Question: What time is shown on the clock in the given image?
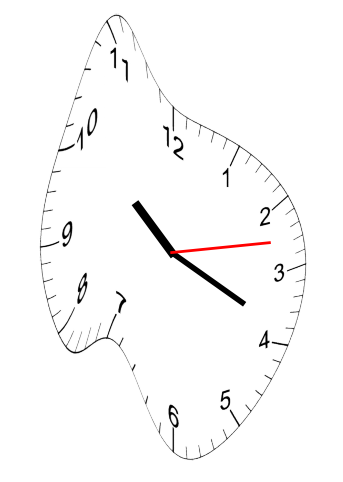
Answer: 10:19:13